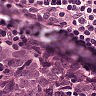
Metastatic tissue present: yes